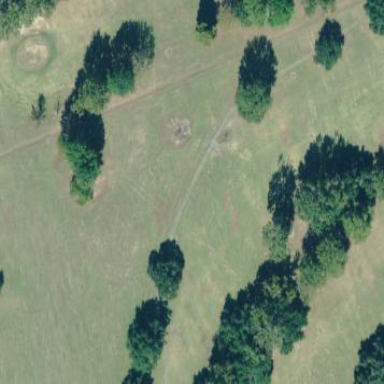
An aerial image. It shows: Area with grass used as rough in golf course.